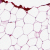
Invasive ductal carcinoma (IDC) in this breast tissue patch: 0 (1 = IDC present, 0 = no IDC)